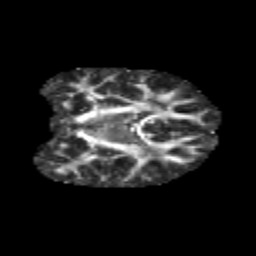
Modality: FA
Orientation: coronal
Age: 9
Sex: female
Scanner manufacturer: siemens
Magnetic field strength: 3 T
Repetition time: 3.8 s
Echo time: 0.07 s